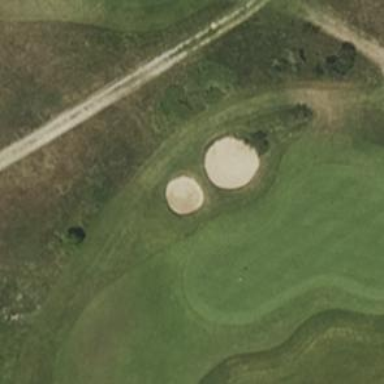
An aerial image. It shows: Scenic golf fairway.